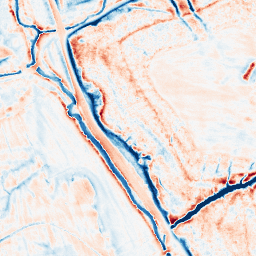
Category: edge_preserving
Decomposition family: anisotropic_diffusion
Decomposition parameters: iterations: 50
kappa: 30
gamma: 0.15
Upsampling method: regularized
Upsampling parameters: scale: 4
lambda_reg: 0.001
Upsampling scale: 4